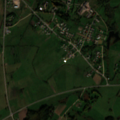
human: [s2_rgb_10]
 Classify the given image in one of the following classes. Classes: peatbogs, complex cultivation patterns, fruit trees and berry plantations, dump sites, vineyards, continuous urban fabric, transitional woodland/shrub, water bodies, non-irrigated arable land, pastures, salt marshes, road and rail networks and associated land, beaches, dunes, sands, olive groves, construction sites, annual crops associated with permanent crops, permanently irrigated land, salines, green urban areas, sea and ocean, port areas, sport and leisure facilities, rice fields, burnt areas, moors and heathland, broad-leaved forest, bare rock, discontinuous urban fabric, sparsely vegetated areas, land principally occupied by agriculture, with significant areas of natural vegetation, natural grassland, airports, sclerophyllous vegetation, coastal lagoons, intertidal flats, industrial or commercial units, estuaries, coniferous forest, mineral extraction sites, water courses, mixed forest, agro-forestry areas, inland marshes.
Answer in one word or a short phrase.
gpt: discontinuous urban fabric, pastures, complex cultivation patterns, land principally occupied by agriculture, with significant areas of natural vegetation, inland marshes